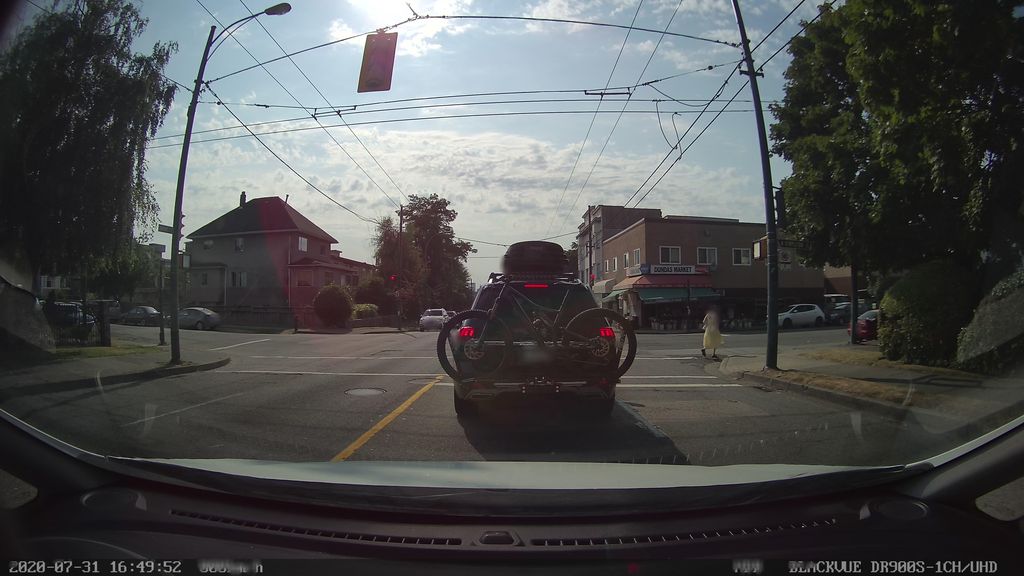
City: vancouver